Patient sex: M
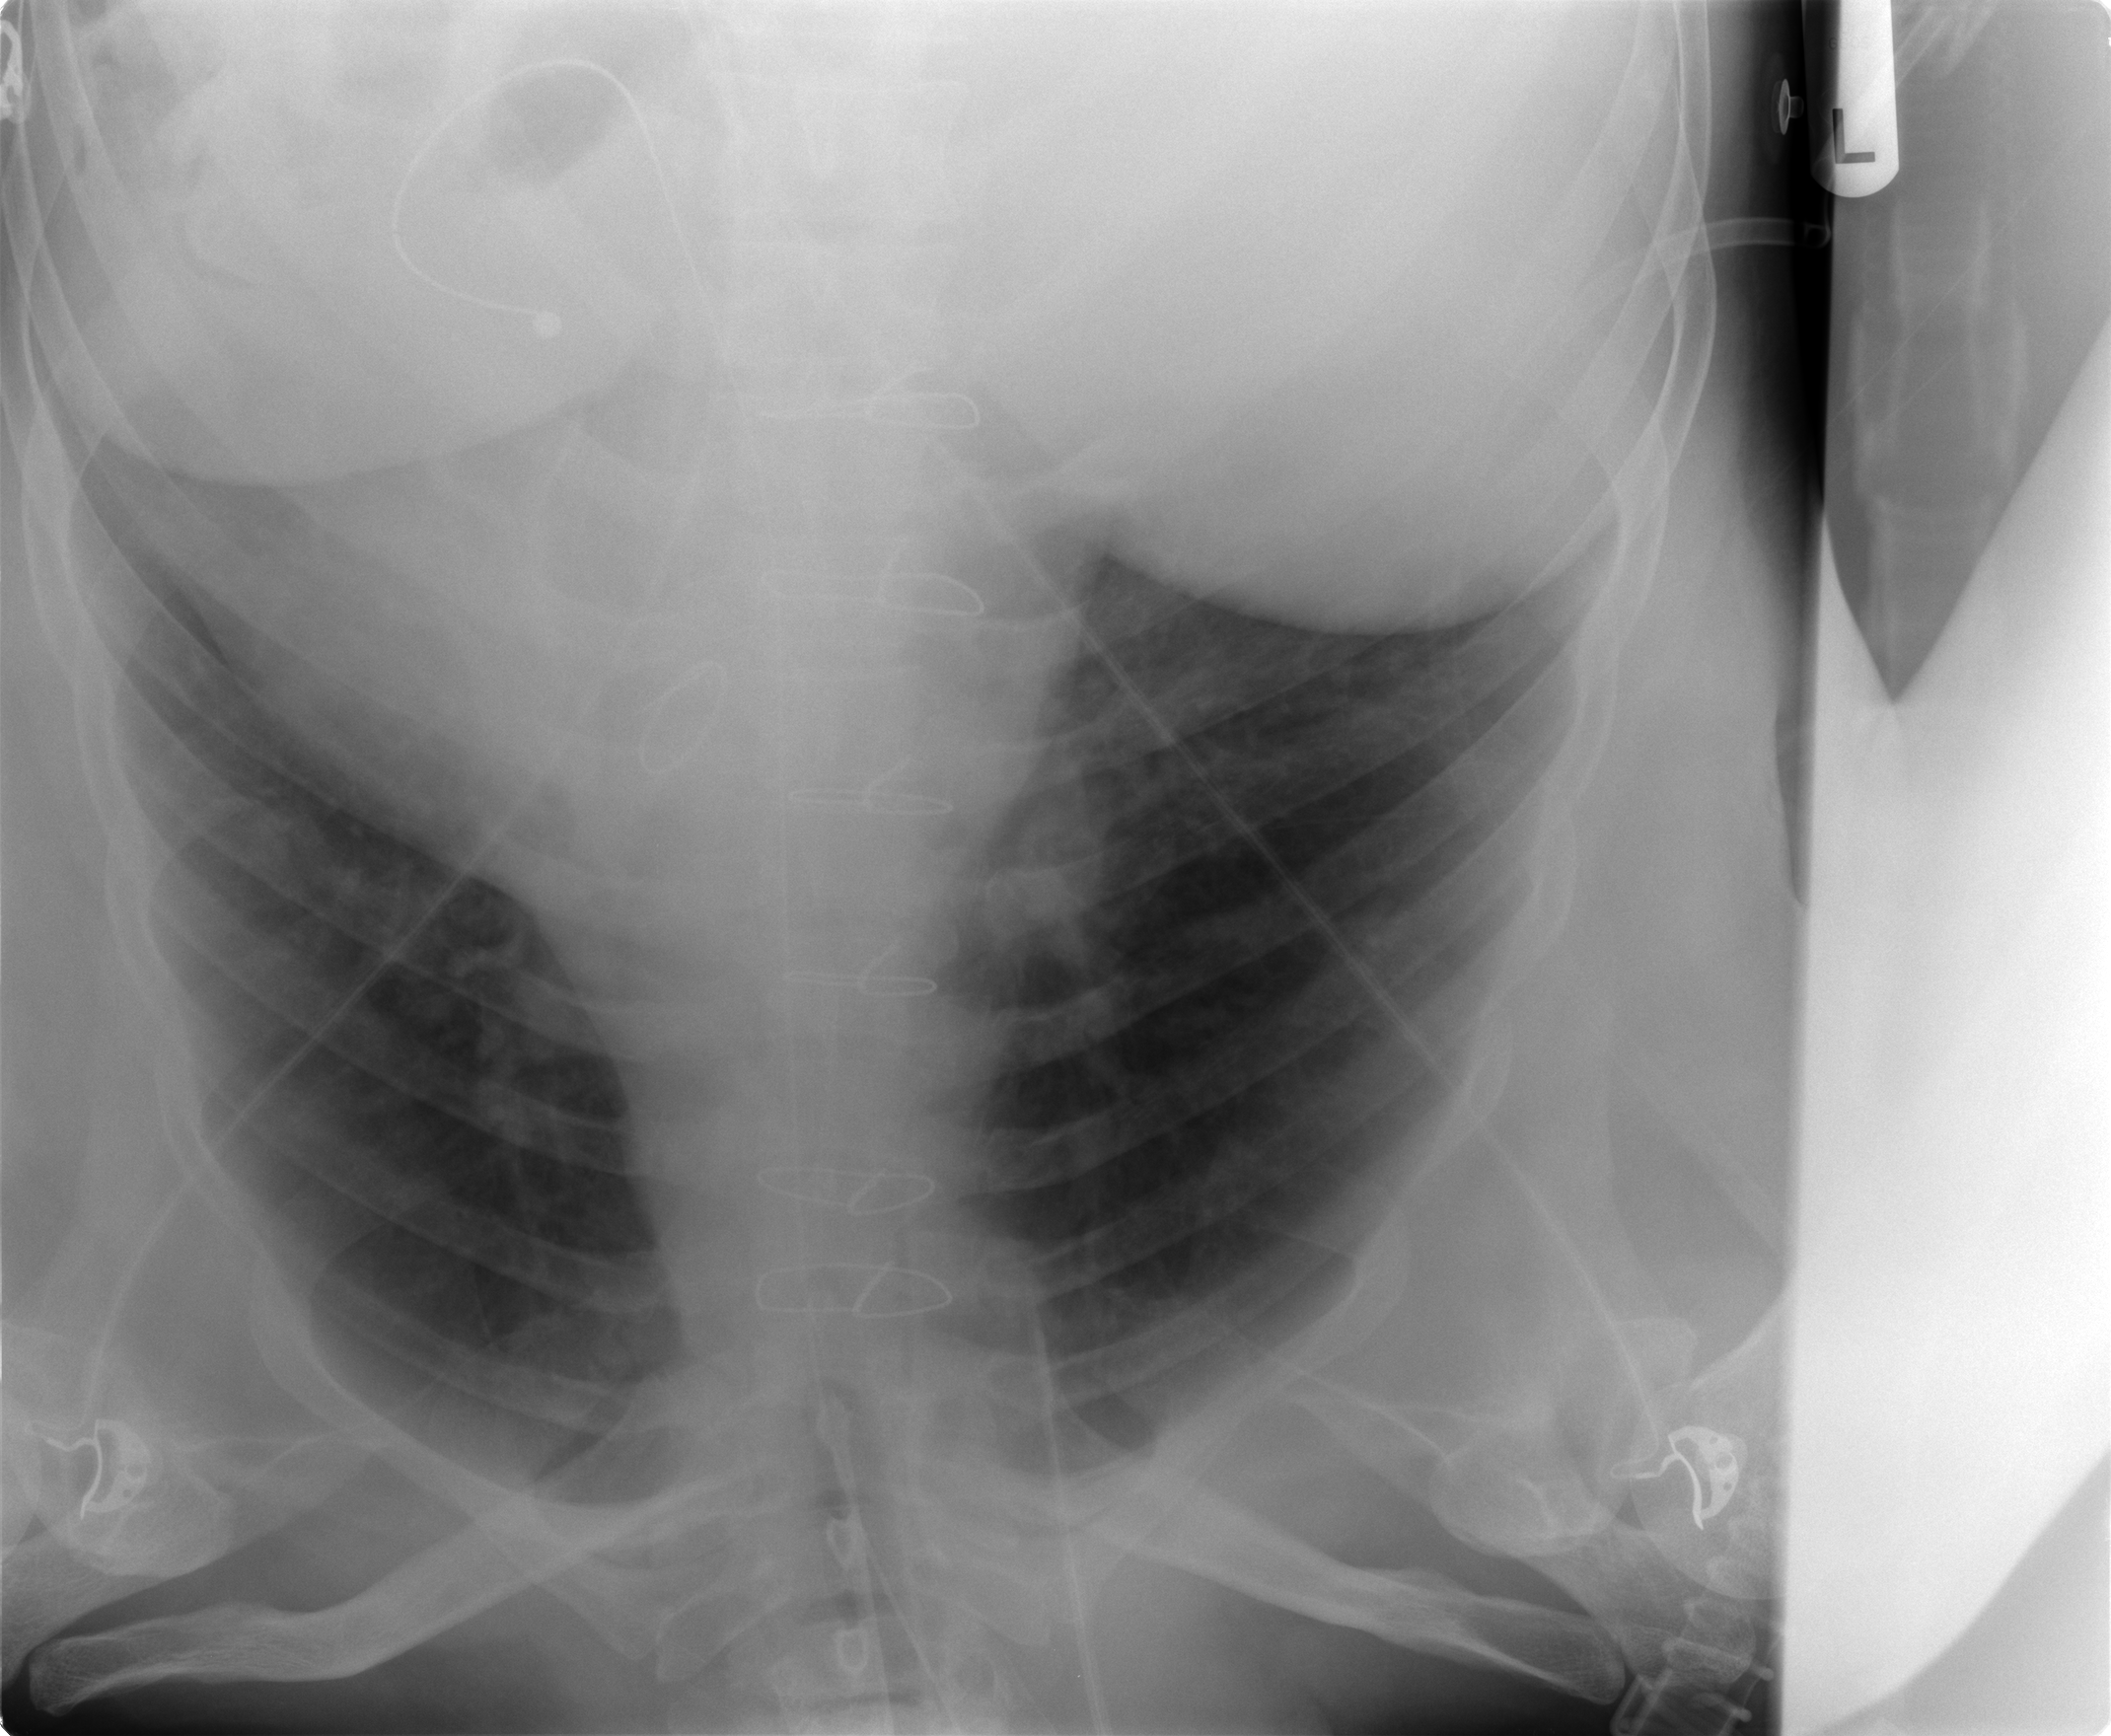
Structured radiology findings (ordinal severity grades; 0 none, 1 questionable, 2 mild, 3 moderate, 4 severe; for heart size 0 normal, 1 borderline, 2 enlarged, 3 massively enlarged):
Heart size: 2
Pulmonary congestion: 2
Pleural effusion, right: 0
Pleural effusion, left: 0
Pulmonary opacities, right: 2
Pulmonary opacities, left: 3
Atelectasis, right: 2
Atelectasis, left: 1